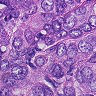
Metastatic tissue present: yes